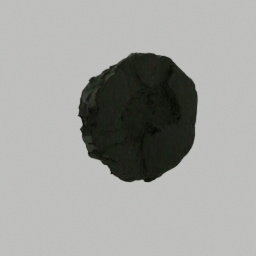
Label: nature